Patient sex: M
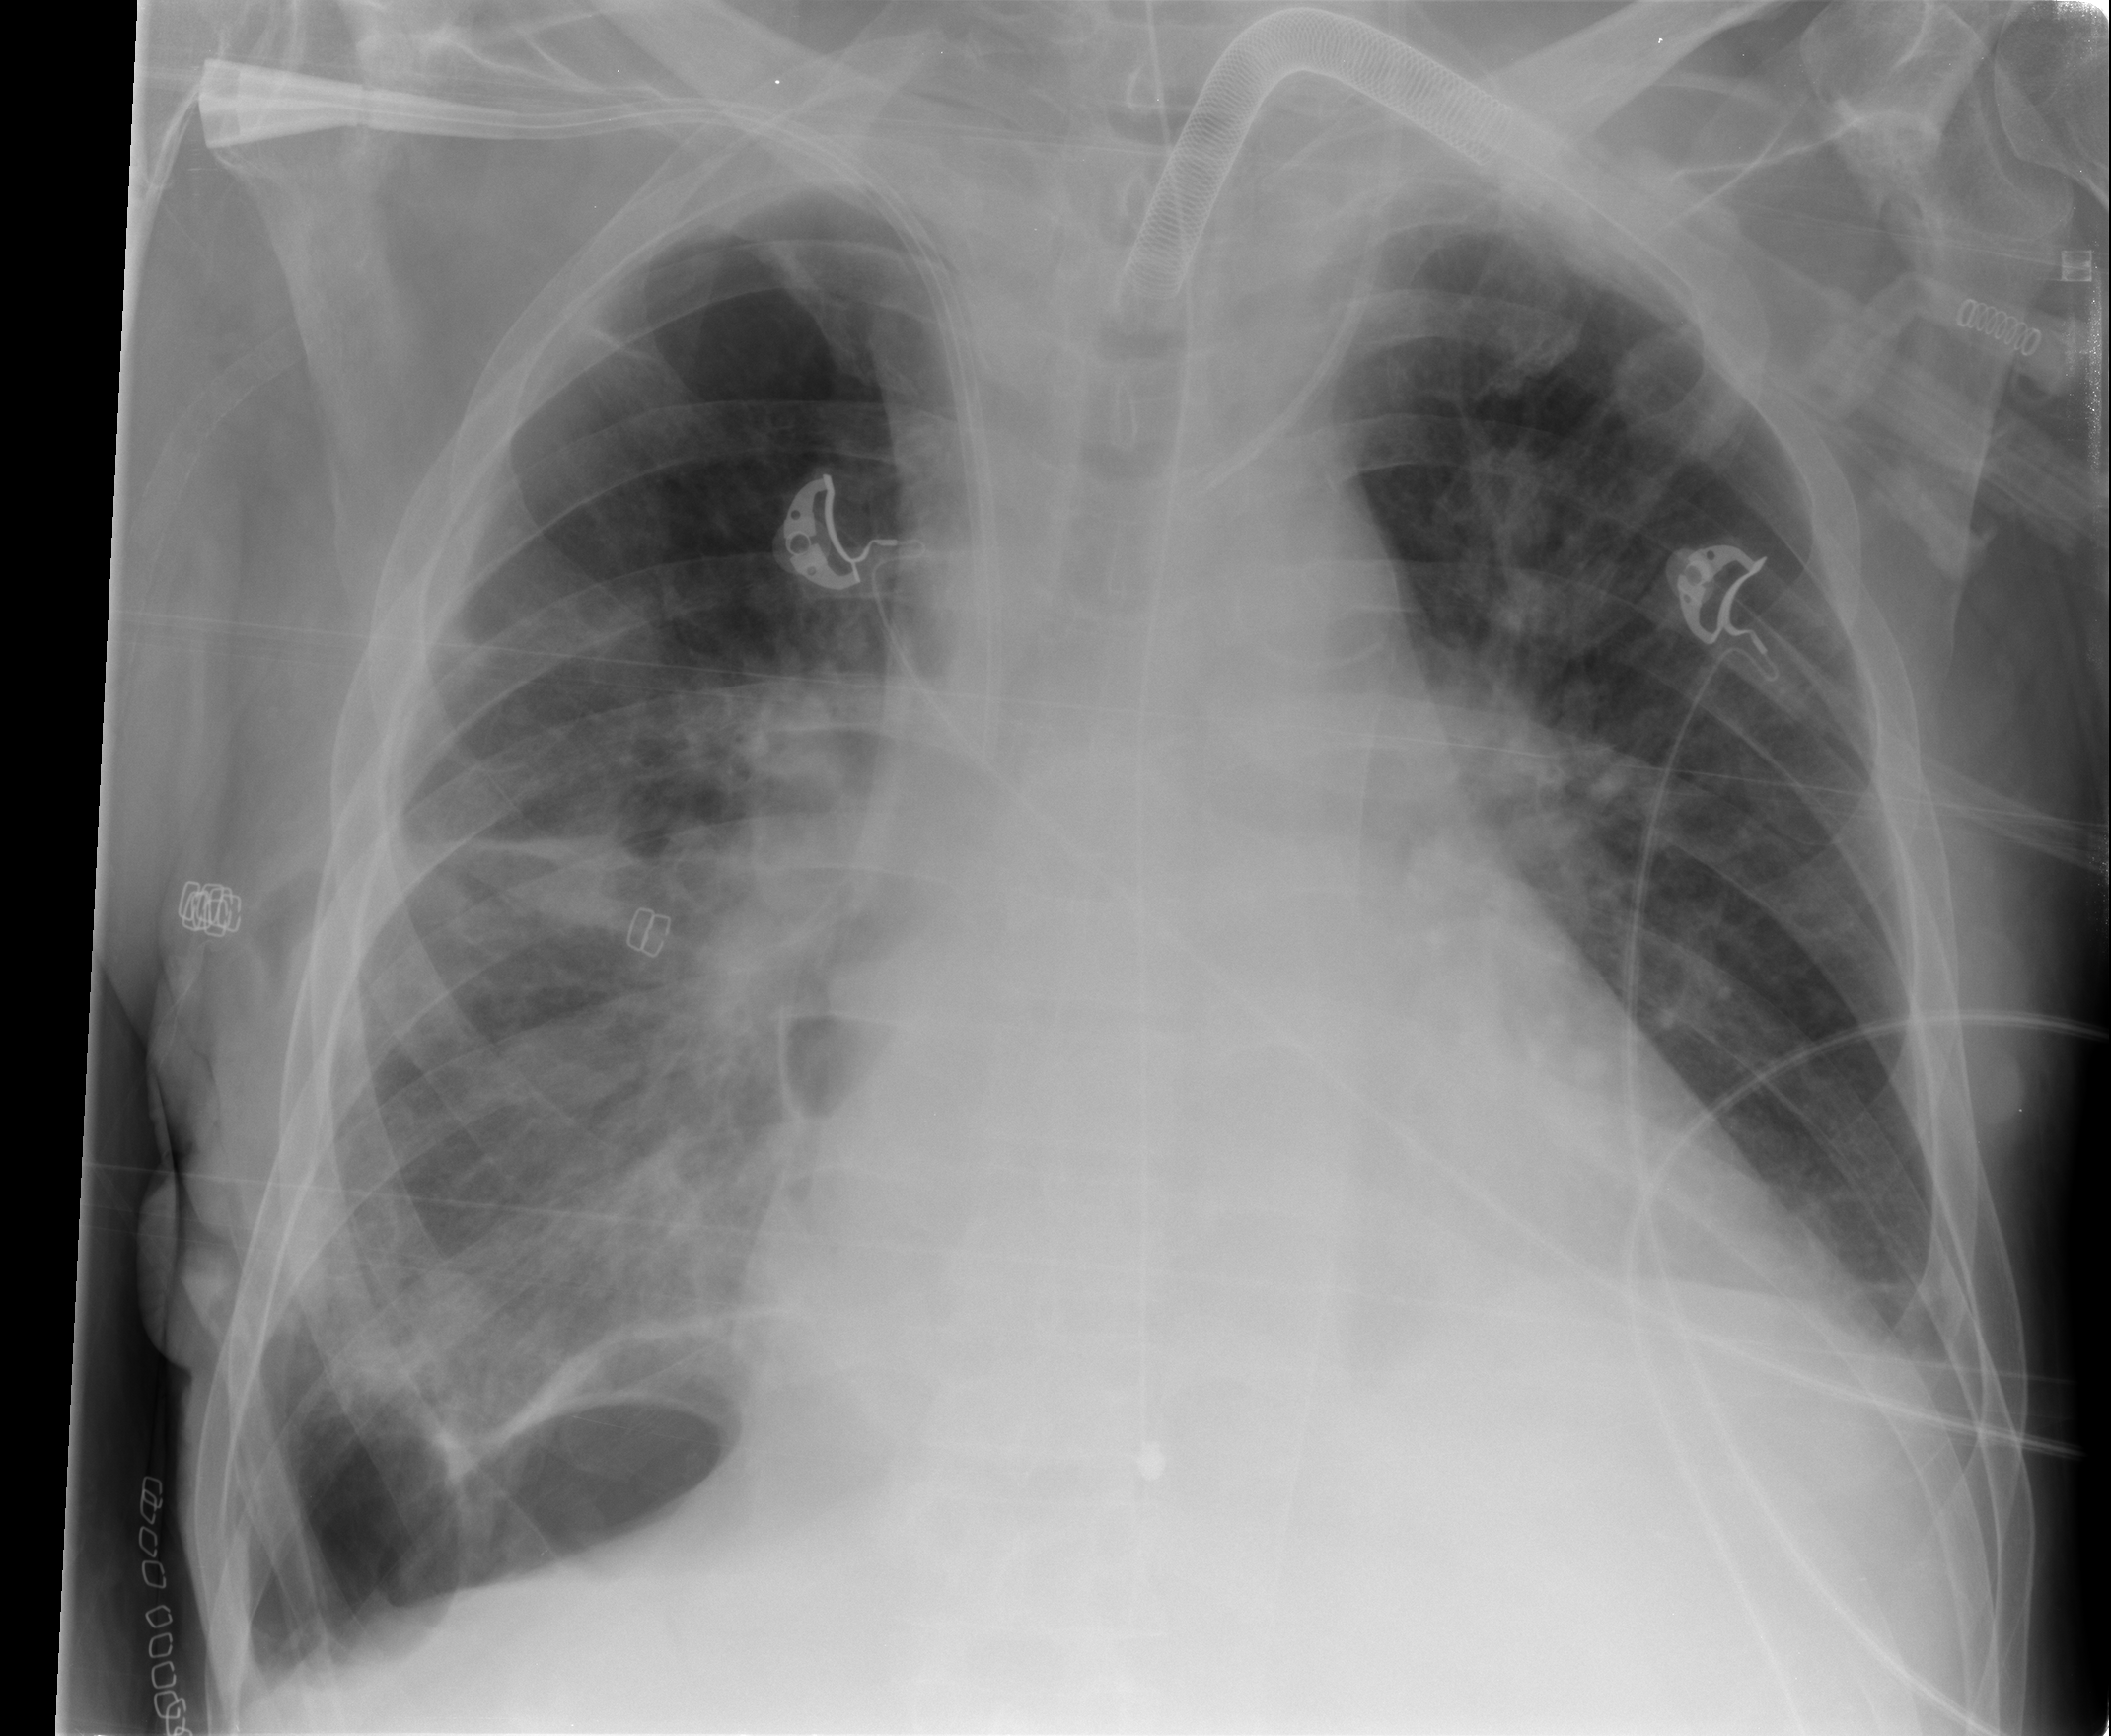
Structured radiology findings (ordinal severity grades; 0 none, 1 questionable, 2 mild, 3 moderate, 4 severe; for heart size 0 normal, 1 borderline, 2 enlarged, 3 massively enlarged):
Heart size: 2
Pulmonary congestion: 2
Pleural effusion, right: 0
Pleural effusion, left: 0
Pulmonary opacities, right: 2
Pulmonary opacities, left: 0
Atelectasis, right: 3
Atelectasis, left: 0